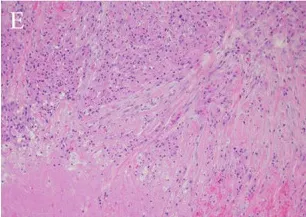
Histopathological features of the tumor. (E) Necrosis foci (H&E stain, x 100).
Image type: pathology (h&e)